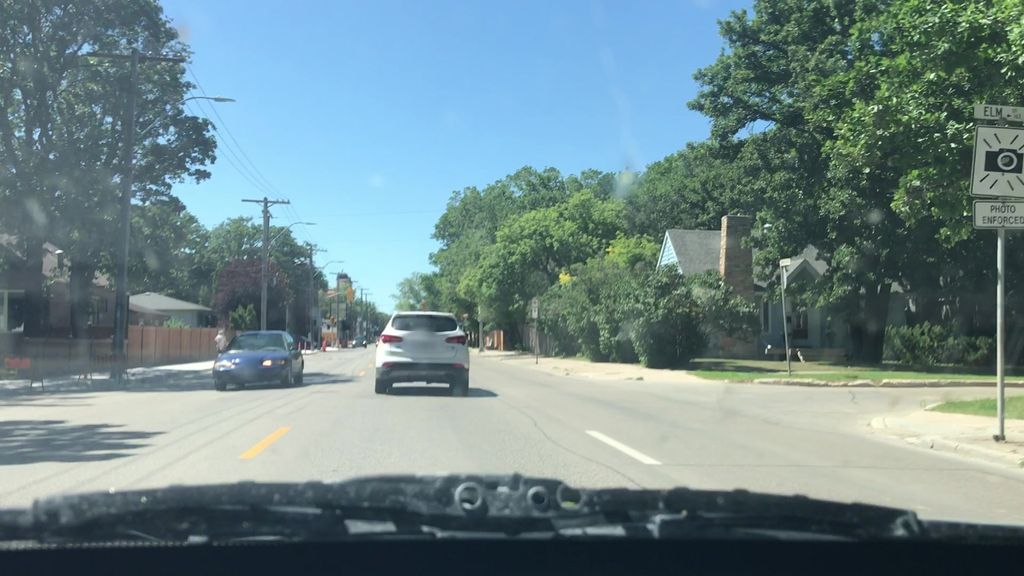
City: winnipeg